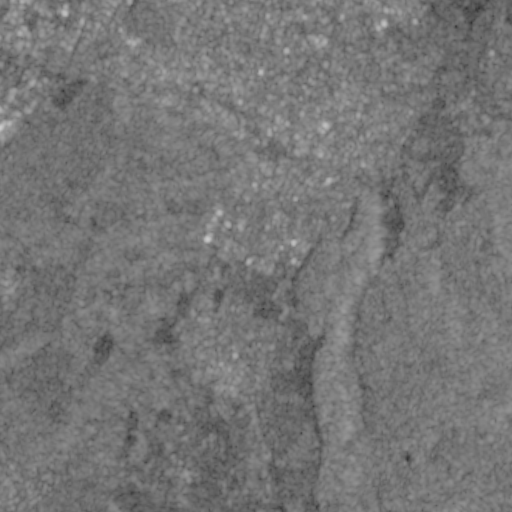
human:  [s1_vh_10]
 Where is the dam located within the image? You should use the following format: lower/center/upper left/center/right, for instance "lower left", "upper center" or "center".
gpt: The dam is located in the center left of the image.
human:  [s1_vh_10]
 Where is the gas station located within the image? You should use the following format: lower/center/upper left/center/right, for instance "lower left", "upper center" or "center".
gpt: The gas station is located in the upper right of the image.
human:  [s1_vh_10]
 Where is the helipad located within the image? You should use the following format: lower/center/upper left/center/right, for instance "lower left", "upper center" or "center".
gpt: The helipad is located in the upper right of the image.
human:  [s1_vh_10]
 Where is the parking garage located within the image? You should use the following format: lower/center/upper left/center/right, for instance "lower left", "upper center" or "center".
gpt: The parking garage is located in the upper center of the image.
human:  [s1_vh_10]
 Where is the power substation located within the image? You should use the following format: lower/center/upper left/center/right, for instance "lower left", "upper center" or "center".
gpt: The power substation is located in the upper right of the image.
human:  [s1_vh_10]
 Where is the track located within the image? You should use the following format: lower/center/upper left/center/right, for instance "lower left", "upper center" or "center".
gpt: The track is located in the center right of the image.
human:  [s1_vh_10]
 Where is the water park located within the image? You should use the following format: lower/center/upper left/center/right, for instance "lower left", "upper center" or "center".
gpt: The water park is located in the upper right of the image.
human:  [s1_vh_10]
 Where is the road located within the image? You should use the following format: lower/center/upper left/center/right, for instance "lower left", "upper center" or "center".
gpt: There is no road in the image.

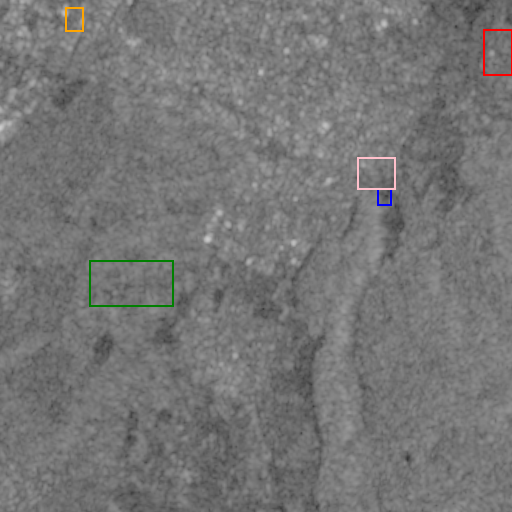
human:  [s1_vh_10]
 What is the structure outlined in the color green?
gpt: The structure outlined in green is a crop field.
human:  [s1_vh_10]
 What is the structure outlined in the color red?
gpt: The structure outlined in red is a park.
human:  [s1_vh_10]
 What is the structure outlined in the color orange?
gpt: The structure outlined in orange is a parking lot.
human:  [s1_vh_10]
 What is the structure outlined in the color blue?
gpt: The structure outlined in blue is a track.
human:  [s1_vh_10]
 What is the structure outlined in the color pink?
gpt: The structure outlined in pink is a water park.
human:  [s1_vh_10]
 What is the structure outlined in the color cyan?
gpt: There is no cyan outline.